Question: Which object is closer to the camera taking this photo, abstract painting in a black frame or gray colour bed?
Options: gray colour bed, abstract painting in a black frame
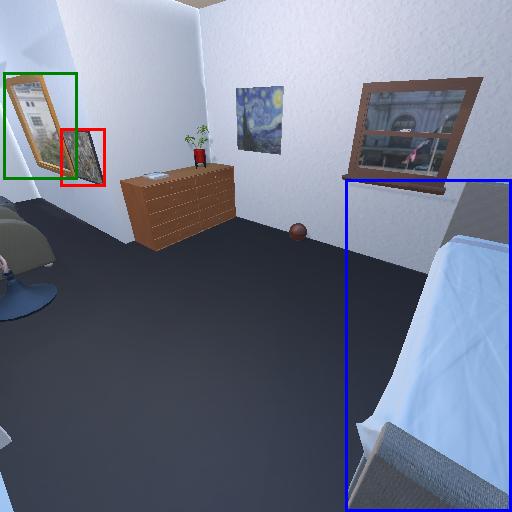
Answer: gray colour bed